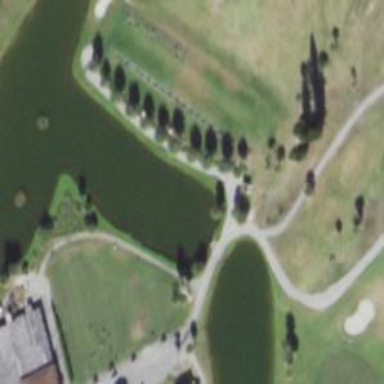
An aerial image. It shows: Path for both roads and golfers.